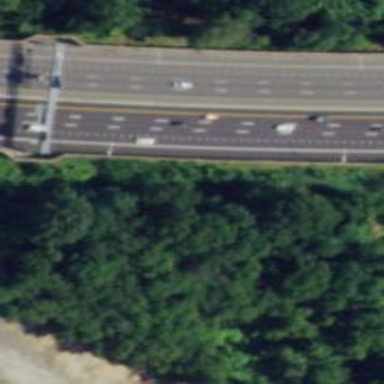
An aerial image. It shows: Motorway junction.